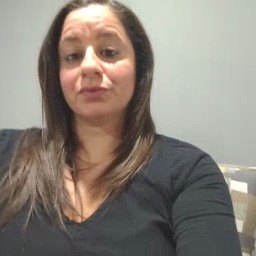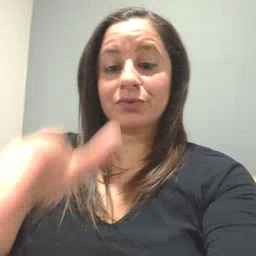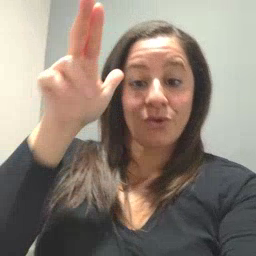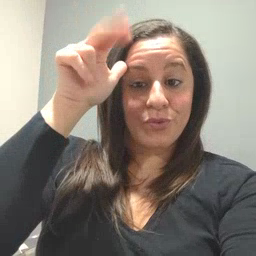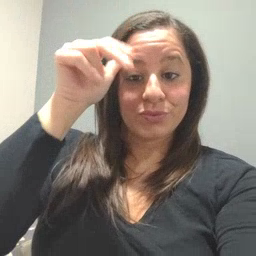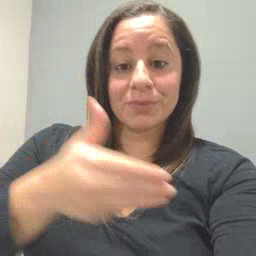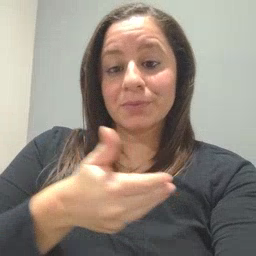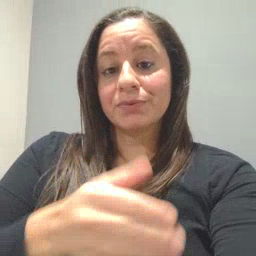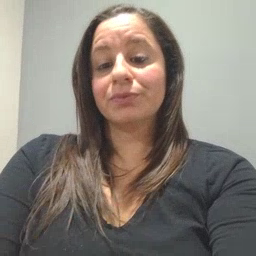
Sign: donkey